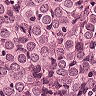
Metastatic tissue present: yes